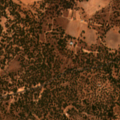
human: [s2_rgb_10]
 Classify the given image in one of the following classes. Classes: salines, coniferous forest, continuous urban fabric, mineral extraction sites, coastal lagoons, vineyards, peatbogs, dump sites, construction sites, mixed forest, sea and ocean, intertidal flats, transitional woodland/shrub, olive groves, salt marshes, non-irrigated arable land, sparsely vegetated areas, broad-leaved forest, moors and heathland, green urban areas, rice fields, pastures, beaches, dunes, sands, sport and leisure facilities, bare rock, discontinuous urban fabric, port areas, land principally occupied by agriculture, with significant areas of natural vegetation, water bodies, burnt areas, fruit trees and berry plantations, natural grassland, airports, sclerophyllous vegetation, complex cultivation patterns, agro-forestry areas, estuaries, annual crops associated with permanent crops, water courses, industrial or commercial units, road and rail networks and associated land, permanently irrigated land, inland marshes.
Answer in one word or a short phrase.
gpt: non-irrigated arable land, agro-forestry areas